Question: I have game object that moves along a path on a 2D plane, between 2 points (x1,y1) and (x2,y2). Occasionally it gets moved off the path and needs to be put back on it. When this happens I'll know the x-coordinate, but need to calculate the y-coordinate along the path given the x-coordinate.
Here's an illustration of what I mean:

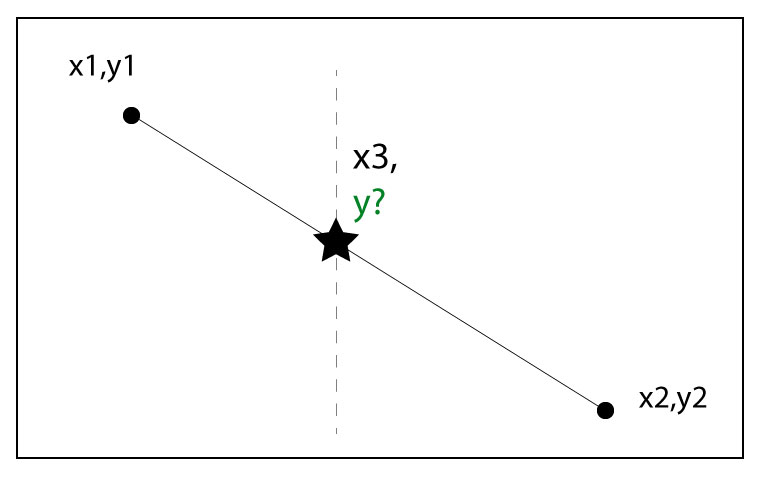
Answer: You have a line segment, i.e., the set of all convex combinations of the given endpoints. You would like to find the coefficients that yield the convex combination '(x3,y3)', where 'y3' is unknown.
'''
t (x1,y1) + (1-t) (x2,y2) = (x3,y3)
'''
Since 'x3' is known, we obtain
'''
t = (x3 - x2) / (x1 - x2)
'''
and, thus,
'''
y3 = ((x3-x2) y1 + (x1-x3) y2) / (x1 - x2)
'''